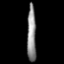
Tissue: lung
Cell type: T cells
Senescence score: 0.1768
Nuclear area (px): 515
Mean DAPI intensity: 136.441